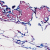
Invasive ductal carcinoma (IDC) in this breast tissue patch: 0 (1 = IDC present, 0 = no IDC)